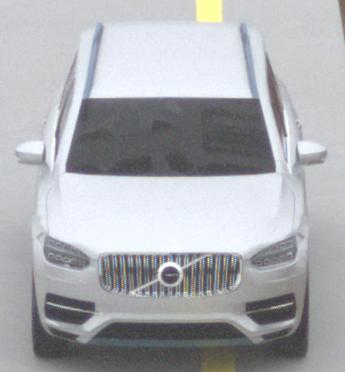
Make: Volvo
Model: XC90 B5
Detailed model: XC90 (L)
Model produced from: 2019/08
Model produced until: 2020/04
Doors: 5
Color: white
Road condition: dry road
Daytime: midday
Contrast: low contrast